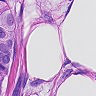
Metastatic tissue present: yes